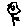
Label: flower